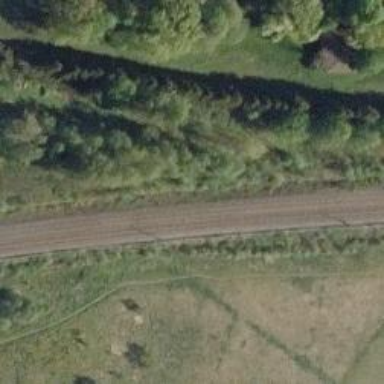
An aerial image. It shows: Railway signal supported by catenary mast.